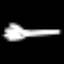
Label: fork